七年级 · 计数
某综合实践小组的同学对本校八年级学生课外阅读最喜爱的图书种类进行了调查.

(1)该综合实践小组设计了下列的调查方式, 比较合理的是 (填写序号即可)

A对八年级各班的数学课代表进行问卷调查

B对八年级(1)班的全班同学进行问卷调查

$C$.对八年级各班学号为 4 的倍数的同学进行问卷调查

(2)小组同学根据问卷调查(每个被调查的学生只能选择其中一项)的结果绘制了如下两幅统计图(不完整):

图1

图2

根据以上信息，回答下列问题:

(1) 这次被调查的学生共有 \$ \qquad \$
(2)请将图 1 补充完整并在图上标出数据;

(3)图 2 中, $m=$ \$ \qquad \$ , “科普类” 部分扇形的圆心角是 \$ \qquad \$ ${ }^{\circ} ;$

(4)若该校八年级共有学生 320 人, 根据调查结果估计此年级最喜欢 “文学类” 图书的学生约有 \$ \qquad \$人.

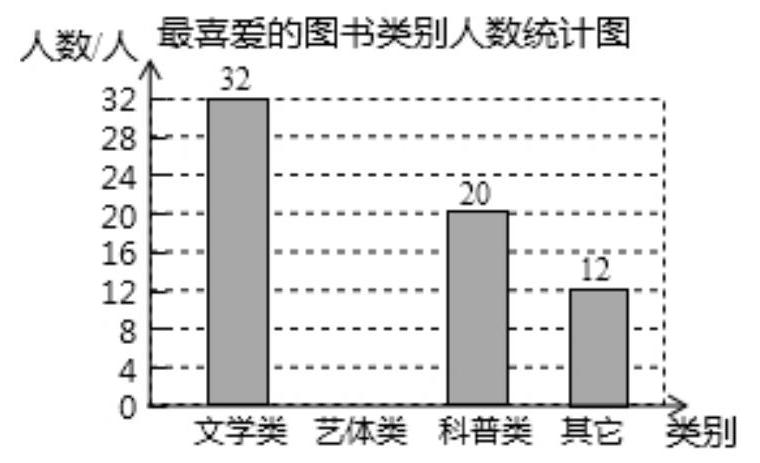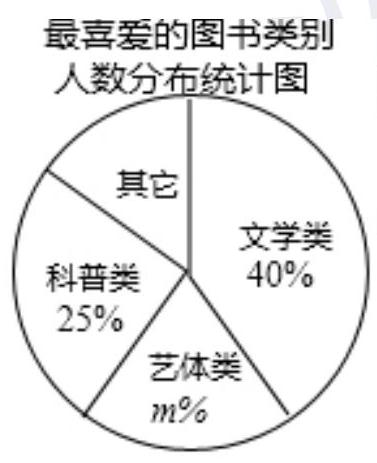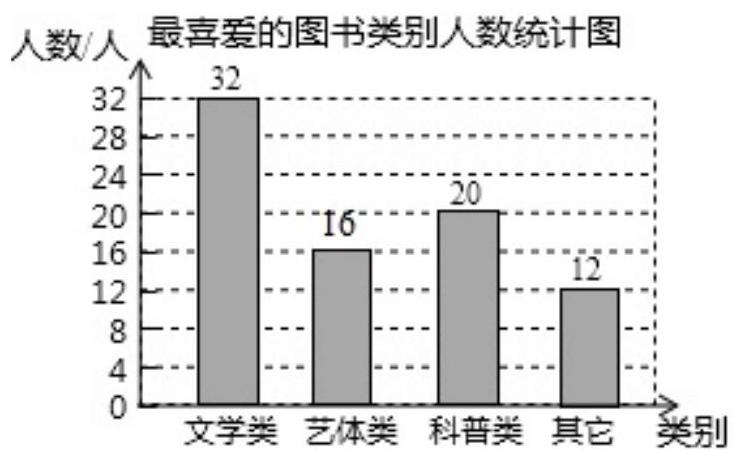
答案: C 880080

解析:  $(1) C$.

(2) 1 ) $32 \div 40 \%=80$ 人

故答案为: 80 .

(2) $80-32-20-12=16$ 人，补全条形统计图如图所示.

(3) $\frac{16}{80}=20 \%$,

图1

$\therefore m=20$,

$360^{\circ} \times 25 \%=90^{\circ}$,

噶答案为: $20,90^{\circ}$.

(4) $320 \times 40 \%=128$ 人,

故答案为: 128 .